Question: Is there any option to rotate an image at the (3D) y-Axis by using the GraphicsContext in a JavaFX canvas?
I thought about applying an affine transformation. Sadly I only got that far that I was able to shear and rotate the image which does not result in the perspective I am looking for.

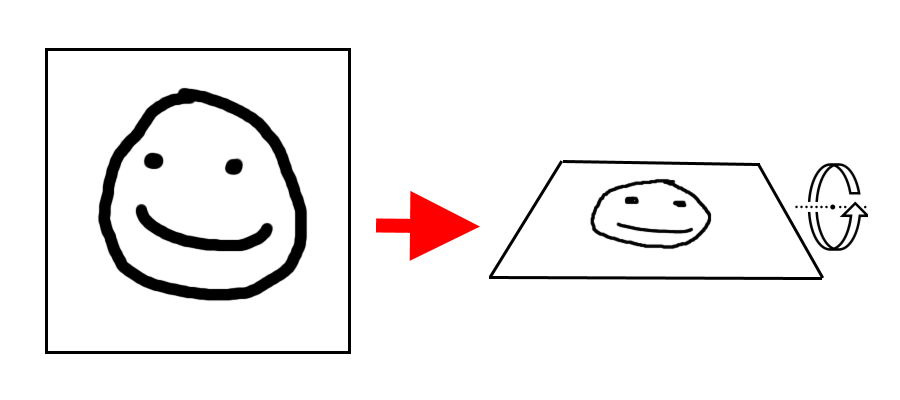
Answer: Thanks to 'fabian'!
The Solution is a (<URL>.
This code for example returns a Transform for the desired effect.
'''
static PerspectiveTransform getTransform(double x, double y, double width) {
double hf = 0.3; // Height Factor (0 < hf < 1)
double df = 0.2; // Deepth-Factor (0 < df < 0.5)
double heightDif = (1 - hf) * width;
PerspectiveTransform pt = new PerspectiveTransform();
pt.setUlx(x + (df * width)); // upper left x
pt.setUly(y + heightDif); // upper left y
pt.setUrx(x + width - (df * width)); // upper right x
pt.setUry(y + heightDif); // upper right y
pt.setLlx(x); // lower left x
pt.setLly(y + width * hf + heightDif); // lower left y
pt.setLrx(x + width); // lower right x
pt.setLry(y + width * hf + heightDif); lower right y
return pt;
}
'''
The Transform can be applyied by performing 'canvas.getGraphicsContext2D().setEffect(getTransform(...));'
Any square image, drawn at x and y will be bend like it is shown in the picture.